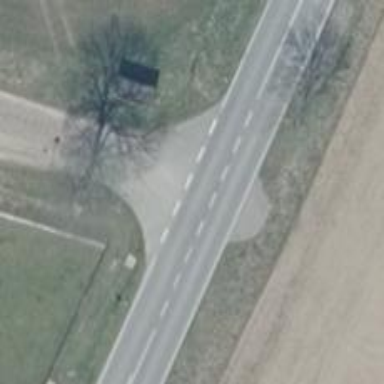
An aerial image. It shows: Asphalt road classified as primary highway.